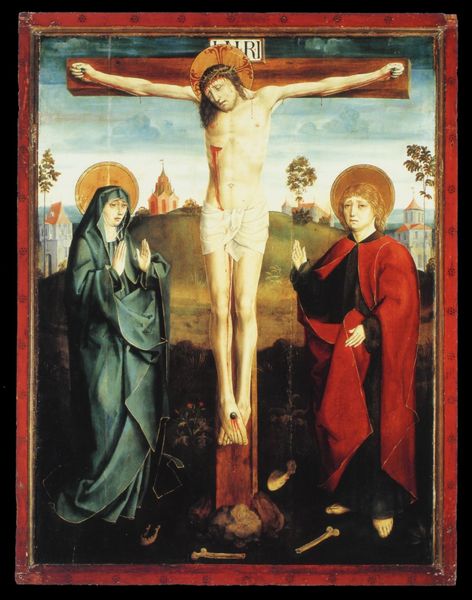
Titel: Kreuzigungstafel aus der Brixener Johanneskirche
Institution: Brixen, Diözesanmuseum
Schlagwörter: berg, blau, gemälde, himmel, nackt, weiß, wunde, bäume, grün, landschaft, menschen, schwarz, gebäude, rot, tuch, hände, häuser, hügel, kirche, gewand, paar, knochen, blut, kreuz, verbrecher, heiligenschein, jesus, kreuzigung, wundmale, maria, magdalena, anbetung, jerusalem, dornenkrone, inri, ölberg, glorien, hl. maria, verbracher